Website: lowes
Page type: customer-info-address
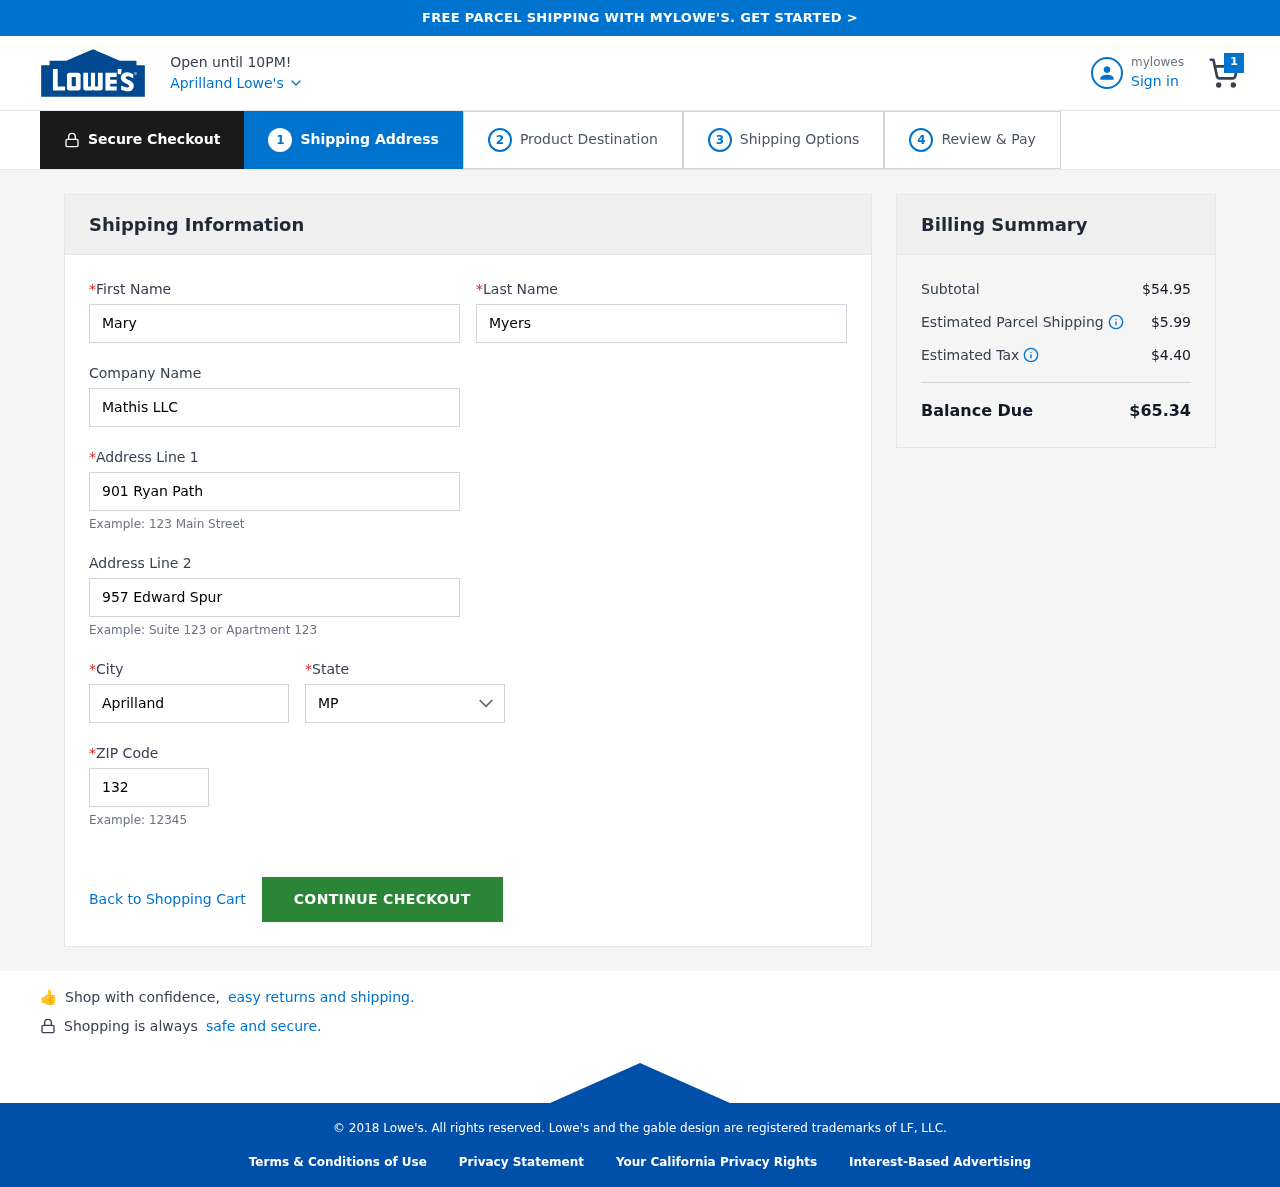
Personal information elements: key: PII_CITY
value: Aprilland
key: PII_COMPANY
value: Mathis LLC
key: PII_FIRSTNAME
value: Mary
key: PII_LASTNAME
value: Myers
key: PII_POSTCODE
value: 13254
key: PII_STATE
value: MP
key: PII_STREET
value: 901 Ryan Path
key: PII_STREET2
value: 957 Edward Spur
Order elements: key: ORDER_NUM_ITEMS
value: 1
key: ORDER_SUBTOTAL
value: $54.95
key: ORDER_SHIPPING_COST
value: $5.99
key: ORDER_TAX
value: $4.40
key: ORDER_TOTAL
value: $65.34